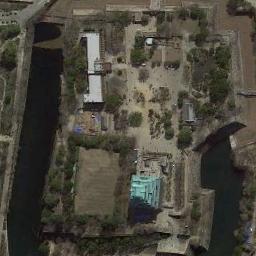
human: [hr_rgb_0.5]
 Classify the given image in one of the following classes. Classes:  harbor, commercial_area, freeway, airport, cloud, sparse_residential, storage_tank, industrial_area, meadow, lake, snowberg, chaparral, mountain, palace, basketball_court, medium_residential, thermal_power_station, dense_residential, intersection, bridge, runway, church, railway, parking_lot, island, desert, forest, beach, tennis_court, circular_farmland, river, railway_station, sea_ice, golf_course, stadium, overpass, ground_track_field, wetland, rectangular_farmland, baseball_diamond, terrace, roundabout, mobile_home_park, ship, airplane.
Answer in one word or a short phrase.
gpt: palace